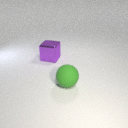
large purple metal cube behind large green rubber sphere